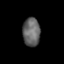
Tissue: prostate
Cell type: Fibroblasts
Senescence score: 0.7017
Nuclear area (px): 489
Mean DAPI intensity: 100.098